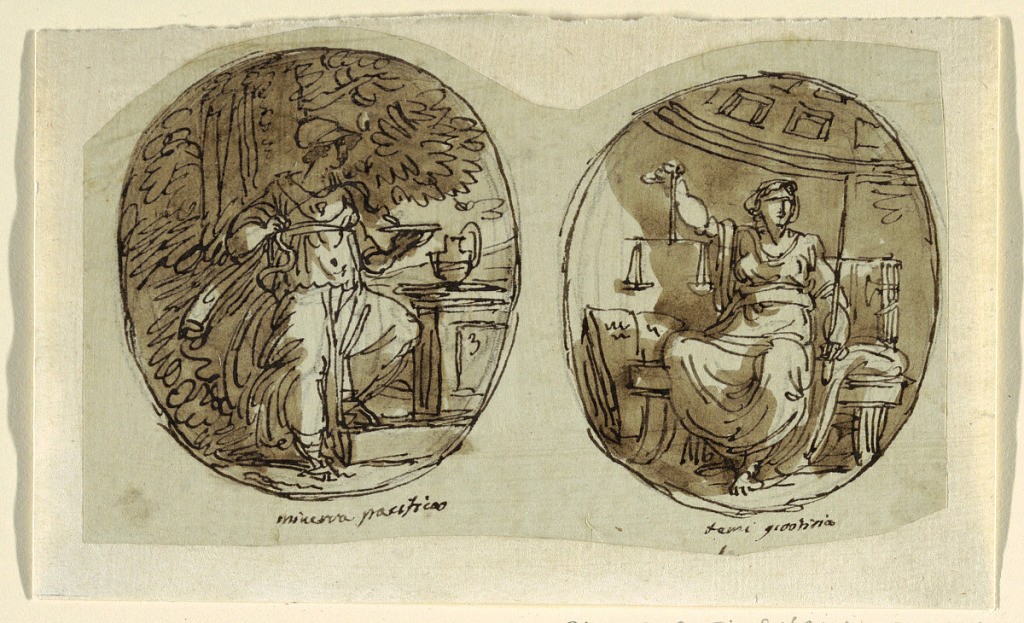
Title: Minerva, Design for Vaulted Ceiling, Sala dei Legislatori, Palazzo Conti-Sinibaldi, Faenza
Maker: Felice Giani, Italian, 1758–1823
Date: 1787–1802
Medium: Pen and ink, brush and bistre wash over black chalk on laid paper
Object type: Drawing
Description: Minerva stands beneath trees having left foot upon base of pedestal, upon which pitcher rests. She holds snake which drinks from bowl held in her left hand. Inscription: minerva pacifica.  At right, Themis seated upon thrown, decorated with fasces.  She holds pair of scales and sword. Opened book leans against wall of domed circular hall, at left. Inscription: temi giostisia.